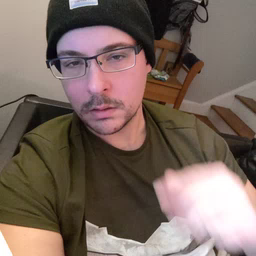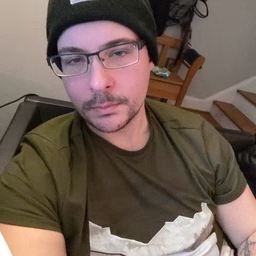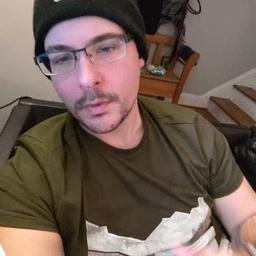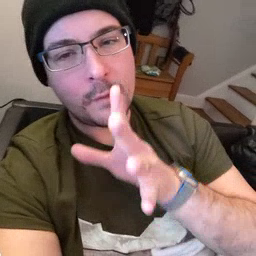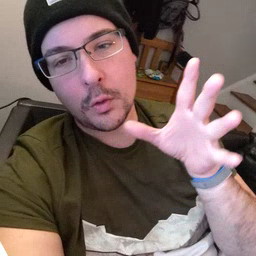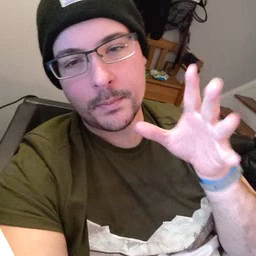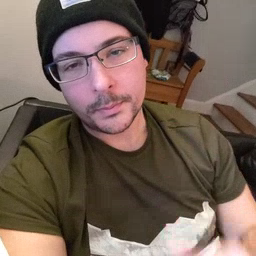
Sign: farm